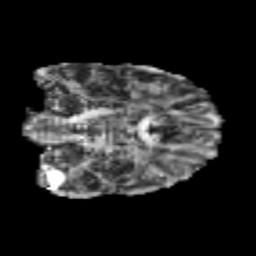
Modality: FA
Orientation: coronal
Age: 24
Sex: female
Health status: healthy
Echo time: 0.074 s